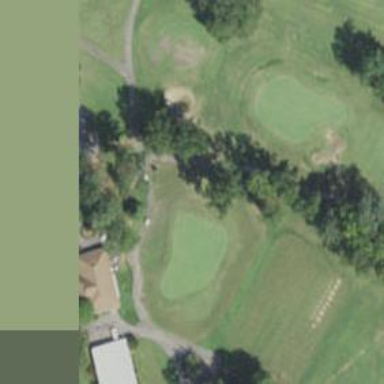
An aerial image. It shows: Path for golf carts.